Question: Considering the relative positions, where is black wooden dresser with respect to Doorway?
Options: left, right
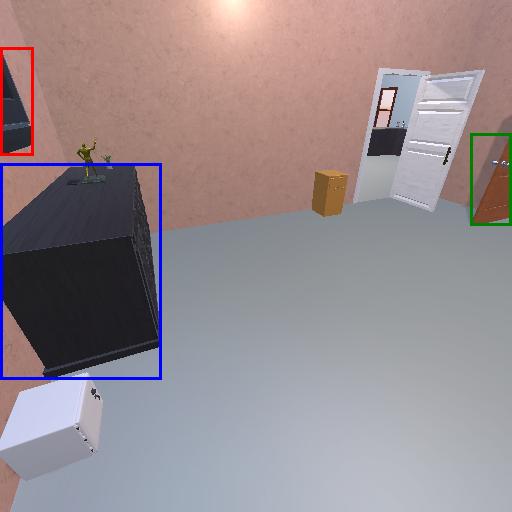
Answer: left